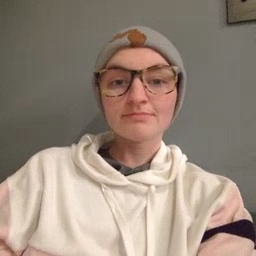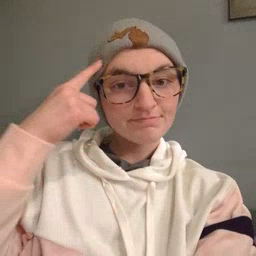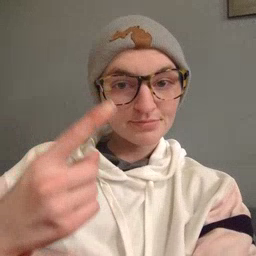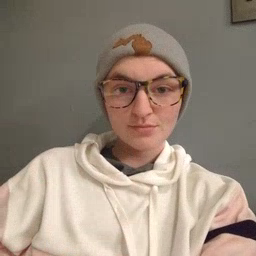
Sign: penny